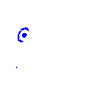
Particle: pion